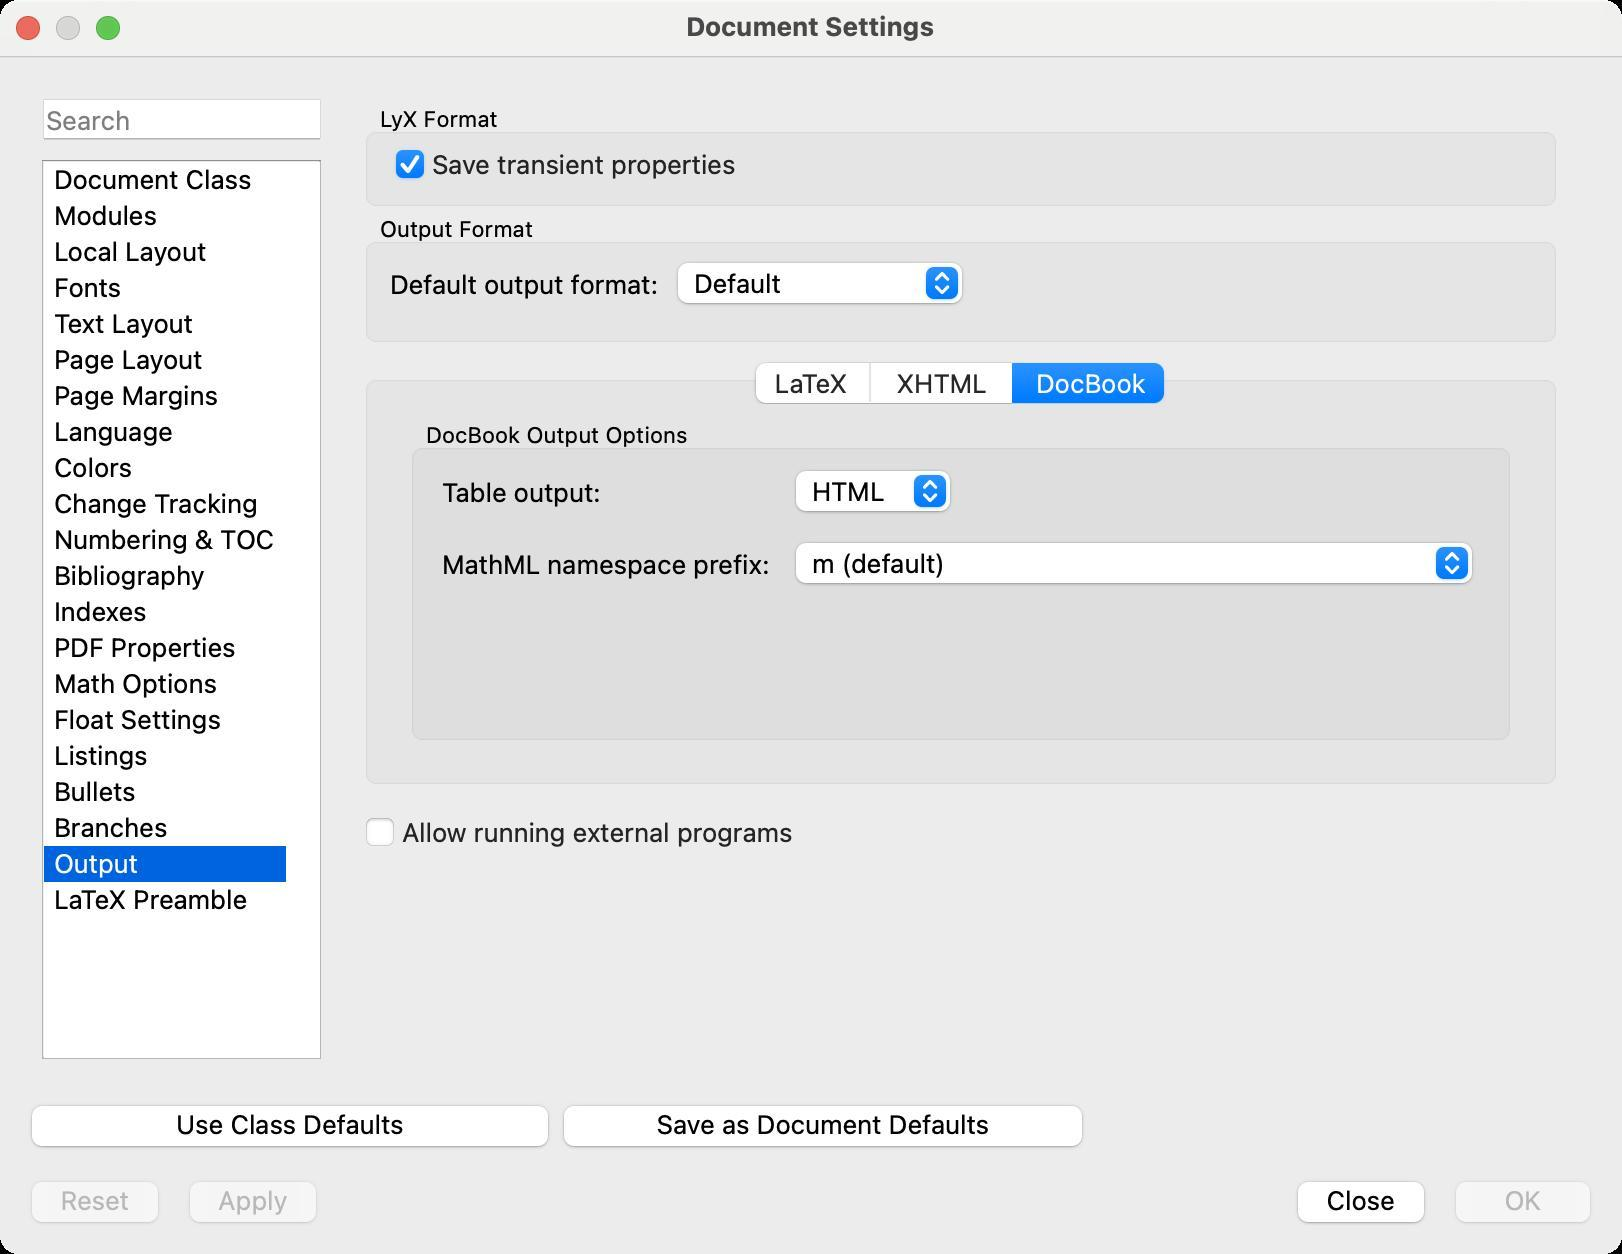
Accessibility tree:
{"name": "Document_Settings", "role": "AXWindow", "description": null, "role_description": "діалогове вікно", "value": null, "position": "270.00;142.00", "size": "811;627", "children": [{"name": "", "role": "AXGroup", "description": "", "role_description": "група", "value": null, "position": "9.00;586.00", "size": "793;32", "children": [{"name": "OK", "role": "AXButton", "description": "", "role_description": "кнопка", "value": null, "position": "721.00;586.00", "size": "81;32", "children": []}, {"name": "Close", "role": "AXButton", "description": "", "role_description": "кнопка", "value": null, "position": "642.00;586.00", "size": "77;32", "children": []}, {"name": "Apply", "role": "AXButton", "description": "", "role_description": "кнопка", "value": null, "position": "88.00;586.00", "size": "77;32", "children": []}, {"name": "Reset", "role": "AXButton", "description": "", "role_description": "кнопка", "value": null, "position": "9.00;586.00", "size": "77;32", "children": []}]}, {"name": "Use_Class_Defaults", "role": "AXButton", "description": "Reset to the default settings for the document class", "role_description": "кнопка", "value": null, "position": "9.00;548.00", "size": "272;32", "children": []}, {"name": "Save_as_Document_Defaults", "role": "AXButton", "description": "Save settings as defaults for new documents", "role_description": "кнопка", "value": null, "position": "275.00;548.00", "size": "273;32", "children": []}, {"name": "", "role": "AXTextField", "description": "Search", "role_description": "текстове поле", "value": "", "position": "21.00;49.00", "size": "140;21", "children": []}, {"name": "", "role": "AXGroup", "description": "", "role_description": "група", "value": null, "position": "21.00;80.00", "size": "140;450", "children": [{"name": "Document_Class", "role": "AXGroup", "description": "", "role_description": "група", "value": null, "position": "22.00;81.00", "size": "121;18", "children": []}, {"name": "Modules", "role": "AXGroup", "description": "", "role_description": "група", "value": null, "position": "22.00;99.00", "size": "121;18", "children": []}, {"name": "Local_Layout", "role": "AXGroup", "description": "", "role_description": "група", "value": null, "position": "22.00;117.00", "size": "121;18", "children": []}, {"name": "Fonts", "role": "AXGroup", "description": "", "role_description": "група", "value": null, "position": "22.00;135.00", "size": "121;18", "children": []}, {"name": "Text_Layout", "role": "AXGroup", "description": "", "role_description": "група", "value": null, "position": "22.00;153.00", "size": "121;18", "children": []}, {"name": "Page_Layout", "role": "AXGroup", "description": "", "role_description": "група", "value": null, "position": "22.00;171.00", "size": "121;18", "children": []}, {"name": "Page_Margins", "role": "AXGroup", "description": "", "role_description": "група", "value": null, "position": "22.00;189.00", "size": "121;18", "children": []}, {"name": "Language", "role": "AXGroup", "description": "", "role_description": "група", "value": null, "position": "22.00;207.00", "size": "121;18", "children": []}, {"name": "Colors", "role": "AXGroup", "description": "", "role_description": "група", "value": null, "position": "22.00;225.00", "size": "121;18", "children": []}, {"name": "Change_Tracking", "role": "AXGroup", "description": "", "role_description": "група", "value": null, "position": "22.00;243.00", "size": "121;18", "children": []}, {"name": "Numbering_&_TOC", "role": "AXGroup", "description": "", "role_description": "група", "value": null, "position": "22.00;261.00", "size": "121;18", "children": []}, {"name": "Bibliography", "role": "AXGroup", "description": "", "role_description": "група", "value": null, "position": "22.00;279.00", "size": "121;18", "children": []}, {"name": "Indexes", "role": "AXGroup", "description": "", "role_description": "група", "value": null, "position": "22.00;297.00", "size": "121;18", "children": []}, {"name": "PDF_Properties", "role": "AXGroup", "description": "", "role_description": "група", "value": null, "position": "22.00;315.00", "size": "121;18", "children": []}, {"name": "Math_Options", "role": "AXGroup", "description": "", "role_description": "група", "value": null, "position": "22.00;333.00", "size": "121;18", "children": []}, {"name": "Float_Settings", "role": "AXGroup", "description": "", "role_description": "група", "value": null, "position": "22.00;351.00", "size": "121;18", "children": []}, {"name": "Listings", "role": "AXGroup", "description": "", "role_description": "група", "value": null, "position": "22.00;369.00", "size": "121;18", "children": []}, {"name": "Bullets", "role": "AXGroup", "description": "", "role_description": "група", "value": null, "position": "22.00;387.00", "size": "121;18", "children": []}, {"name": "Branches", "role": "AXGroup", "description": "", "role_description": "група", "value": null, "position": "22.00;405.00", "size": "121;18", "children": []}, {"name": "Output", "role": "AXGroup", "description": "", "role_description": "група", "value": null, "position": "22.00;423.00", "size": "121;18", "children": []}, {"name": "LaTeX_Preamble", "role": "AXGroup", "description": "", "role_description": "група", "value": null, "position": "22.00;441.00", "size": "121;18", "children": []}]}, {"name": "", "role": "AXGroup", "description": "", "role_description": "група", "value": null, "position": "171.00;49.00", "size": "619;481", "children": [{"name": "", "role": "AXGroup", "description": "", "role_description": "група", "value": null, "position": "186.00;207.00", "size": "589;183", "children": [{"name": "DocBook_Output_Options", "role": "AXGroup", "description": "", "role_description": "група", "value": null, "position": "206.00;207.00", "size": "549;164", "children": [{"name": "m_(default)", "role": "AXComboBox", "description": "Namespace prefix to use for MathML formulae. For instance, with the <code>m</code> prefix, the MathML tags will be output like <code>m:math</code>.", "role_description": "контейнер вибору", "value": null, "position": "392.00;267.00", "size": "351;32", "children": [{"name": "", "role": "AXList", "description": "", "role_description": "список", "value": null, "position": "-270.00;-142.00", "size": "0;0", "children": [{"name": "No_prefix_(namespace_defined_inline_for_each_tag)", "role": "AXStaticText", "description": "", "role_description": "текст", "value": null, "position": "-270.00;-142.00", "size": "686;18", "children": []}, {"name": "m_(default)", "role": "AXStaticText", "description": "", "role_description": "текст", "value": null, "position": "-270.00;-124.00", "size": "686;18", "children": []}, {"name": "mml", "role": "AXStaticText", "description": "", "role_description": "текст", "value": null, "position": "-270.00;-106.00", "size": "686;18", "children": []}]}]}, {"name": null, "role": "AXStaticText", "description": "", "role_description": "текст", "value": "Table output:", "position": "221.00;233.00", "size": "164;26", "children": []}, {"name": "HTML", "role": "AXComboBox", "description": "Format to use for math output.", "role_description": "контейнер вибору", "value": null, "position": "392.00;231.00", "size": "90;32", "children": [{"name": "", "role": "AXList", "description": "", "role_description": "список", "value": null, "position": "-270.00;-142.00", "size": "0;0", "children": [{"name": "HTML", "role": "AXStaticText", "description": "", "role_description": "текст", "value": null, "position": "-270.00;-142.00", "size": "686;18", "children": []}, {"name": "CALS", "role": "AXStaticText", "description": "", "role_description": "текст", "value": null, "position": "-270.00;-124.00", "size": "686;18", "children": []}]}]}, {"name": null, "role": "AXStaticText", "description": "", "role_description": "текст", "value": "MathML namespace prefix:", "position": "221.00;269.00", "size": "164;26", "children": []}]}]}, {"name": "DocBook", "role": "AXGroup", "description": "", "role_description": "група", "value": null, "position": "375.00;181.00", "size": "210;21", "children": [{"name": "LaTeX", "role": "AXRadioButton", "description": "", "role_description": "радіо-кнопка", "value": null, "position": "375.00;181.00", "size": "61;21", "children": []}, {"name": "XHTML", "role": "AXRadioButton", "description": "", "role_description": "радіо-кнопка", "value": null, "position": "436.00;181.00", "size": "70;21", "children": []}, {"name": "DocBook", "role": "AXRadioButton", "description": "", "role_description": "радіо-кнопка", "value": null, "position": "506.00;181.00", "size": "79;21", "children": []}]}, {"name": "LyX_Format", "role": "AXGroup", "description": "", "role_description": "група", "value": null, "position": "183.00;49.00", "size": "595;55", "children": [{"name": "Save_transient_properties", "role": "AXCheckBox", "description": "Save all parameters in the LyX file, including ones that are frequently switched or that are specific to the user (such as the output of the tracked changes, or the document directory path). Disabling this option plays nicer in collaborative settings and with version control systems.", "role_description": "галочка", "value": 1, "position": "196.00;72.00", "size": "175;20", "children": []}]}, {"name": "Output_Format", "role": "AXGroup", "description": "", "role_description": "група", "value": null, "position": "183.00;104.00", "size": "595;68", "children": [{"name": null, "role": "AXStaticText", "description": "Specify the default output format (for view/update)", "role_description": "текст", "value": "Default output format:", "position": "195.00;129.00", "size": "135;26", "children": []}, {"name": "Default", "role": "AXComboBox", "description": "Specify the default output format (for view/update)", "role_description": "контейнер вибору", "value": null, "position": "333.00;127.00", "size": "155;32", "children": [{"name": "", "role": "AXList", "description": "", "role_description": "список", "value": null, "position": "-270.00;-142.00", "size": "0;0", "children": [{"name": "Default", "role": "AXStaticText", "description": "", "role_description": "текст", "value": null, "position": "-270.00;-142.00", "size": "686;18", "children": []}, {"name": "LyXHTML", "role": "AXStaticText", "description": "", "role_description": "текст", "value": null, "position": "-270.00;-124.00", "size": "686;18", "children": []}, {"name": "Rich_Text_Format", "role": "AXStaticText", "description": "", "role_description": "текст", "value": null, "position": "-270.00;-106.00", "size": "686;18", "children": []}]}]}]}, {"name": "Allow_running_external_programs", "role": "AXCheckBox", "description": "Runs the LaTeX backend with the -shell-escape option (Warning: use only when really necessary)", "role_description": "галочка", "value": 0, "position": "181.00;406.00", "size": "219;20", "children": []}]}, {"name": "", "role": "AXGrowArea", "description": "", "role_description": "область розширення", "value": null, "position": "811.00;605.00", "size": "0;22", "children": []}, {"name": null, "role": "AXButton", "description": null, "role_description": "кнопка закривання", "value": null, "position": "7.00;6.00", "size": "14;16", "children": []}, {"name": null, "role": "AXButton", "description": null, "role_description": "кнопка оптимізації", "value": null, "position": "47.00;6.00", "size": "14;16", "children": [{"name": null, "role": "AXGroup", "description": null, "role_description": "група", "value": null, "position": "47.00;6.00", "size": "14;16", "children": [{"name": null, "role": "AXGroup", "description": null, "role_description": "група", "value": null, "position": "47.00;6.00", "size": "14;16", "children": []}]}]}, {"name": null, "role": "AXButton", "description": null, "role_description": "кнопка згортання", "value": null, "position": "27.00;6.00", "size": "14;16", "children": []}, {"name": null, "role": "AXStaticText", "description": null, "role_description": "текст", "value": "Document Settings", "position": "341.00;5.00", "size": "129;16", "children": []}]}